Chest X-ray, PA view. Patient: 21 years old, sex F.
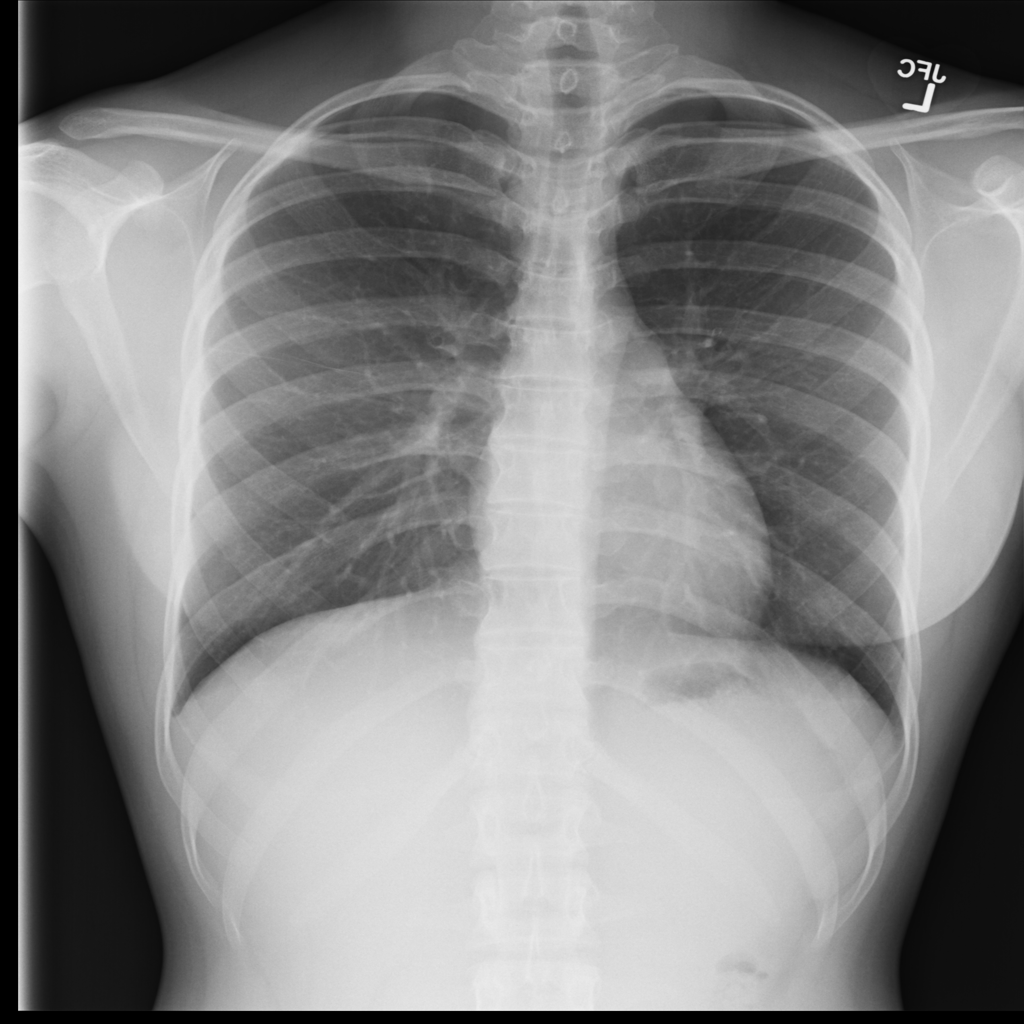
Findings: No Finding